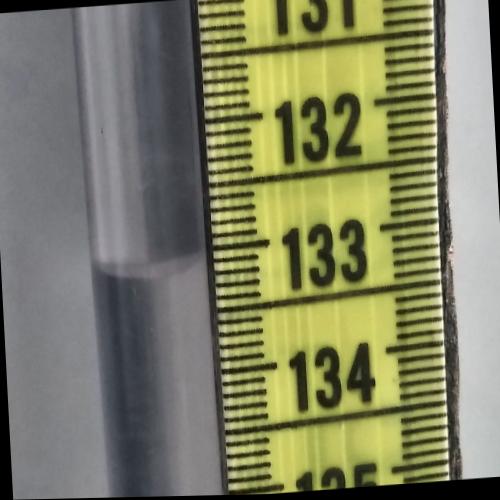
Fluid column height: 133.1 cm